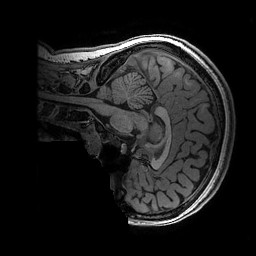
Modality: T1w
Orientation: sagittal
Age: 12
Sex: female
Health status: ill
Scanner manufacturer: ge
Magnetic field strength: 3 T
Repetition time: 0.007664 s
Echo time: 0.00342 s